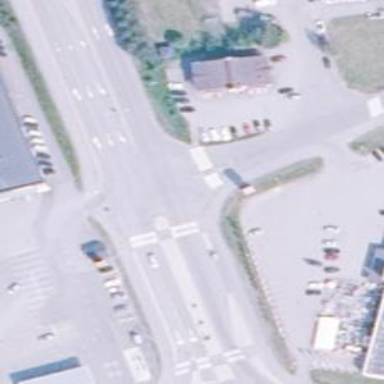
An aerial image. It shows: Asphalt footway with marked crossing.